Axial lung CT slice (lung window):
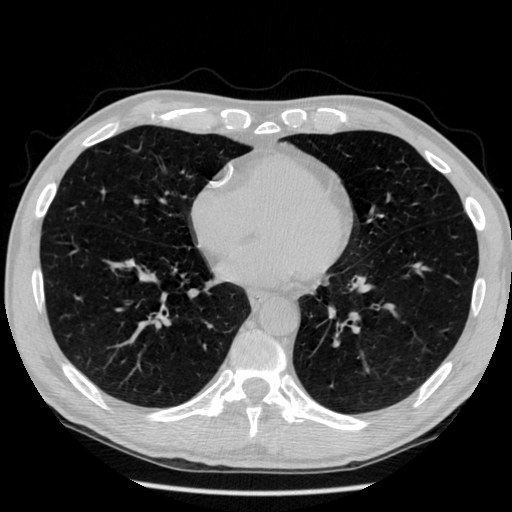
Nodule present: no